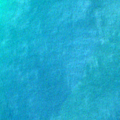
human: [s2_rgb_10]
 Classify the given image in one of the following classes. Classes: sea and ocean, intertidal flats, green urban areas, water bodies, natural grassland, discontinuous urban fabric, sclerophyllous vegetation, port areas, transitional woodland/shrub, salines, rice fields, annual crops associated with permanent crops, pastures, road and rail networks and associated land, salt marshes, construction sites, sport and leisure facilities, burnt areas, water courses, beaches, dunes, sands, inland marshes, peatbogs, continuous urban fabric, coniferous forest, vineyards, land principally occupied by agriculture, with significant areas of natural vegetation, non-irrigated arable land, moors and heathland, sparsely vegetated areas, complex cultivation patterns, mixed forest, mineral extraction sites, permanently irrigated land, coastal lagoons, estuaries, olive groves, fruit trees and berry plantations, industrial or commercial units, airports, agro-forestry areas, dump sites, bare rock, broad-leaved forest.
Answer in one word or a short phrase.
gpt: sea and ocean